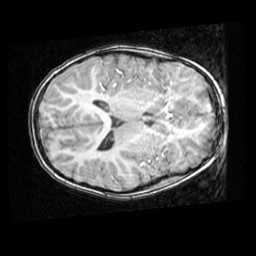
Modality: T1w
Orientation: axial
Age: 9
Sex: male
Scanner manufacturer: ge
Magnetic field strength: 1.5 T
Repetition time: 0.03333 s
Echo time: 0.008 s